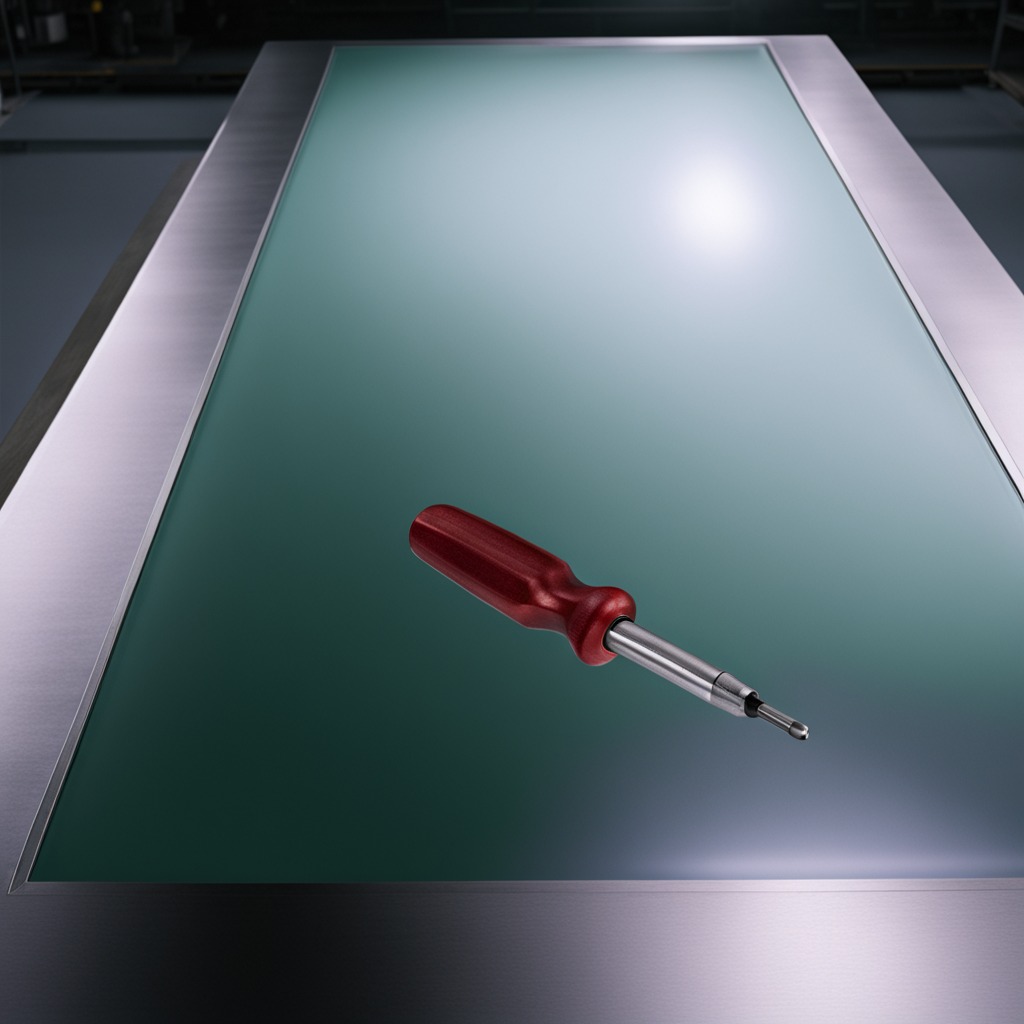
A screwdriver is lying on a clean empty table in a railway signal maintenance room lit by harsh overhead fluorescents.